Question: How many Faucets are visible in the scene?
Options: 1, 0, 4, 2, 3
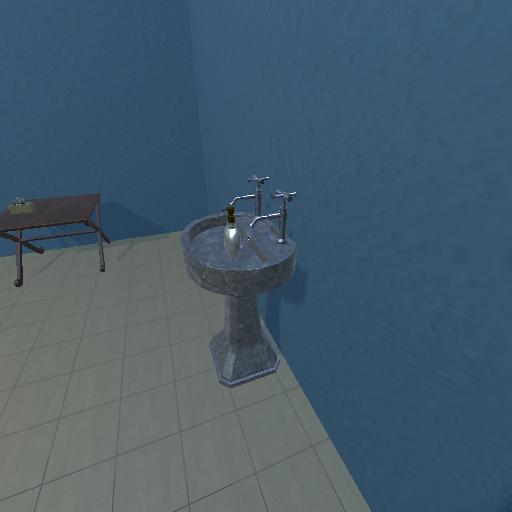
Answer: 1